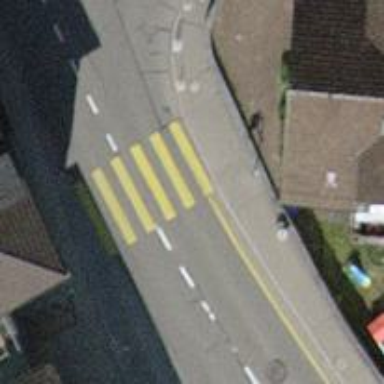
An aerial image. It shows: Asphalt footway with uncontrolled crossing and markings.